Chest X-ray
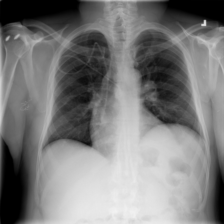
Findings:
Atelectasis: negative
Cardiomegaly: negative
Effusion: negative
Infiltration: negative
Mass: negative
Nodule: negative
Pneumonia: negative
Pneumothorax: negative
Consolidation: negative
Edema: negative
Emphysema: negative
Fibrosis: negative
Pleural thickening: negative
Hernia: negative